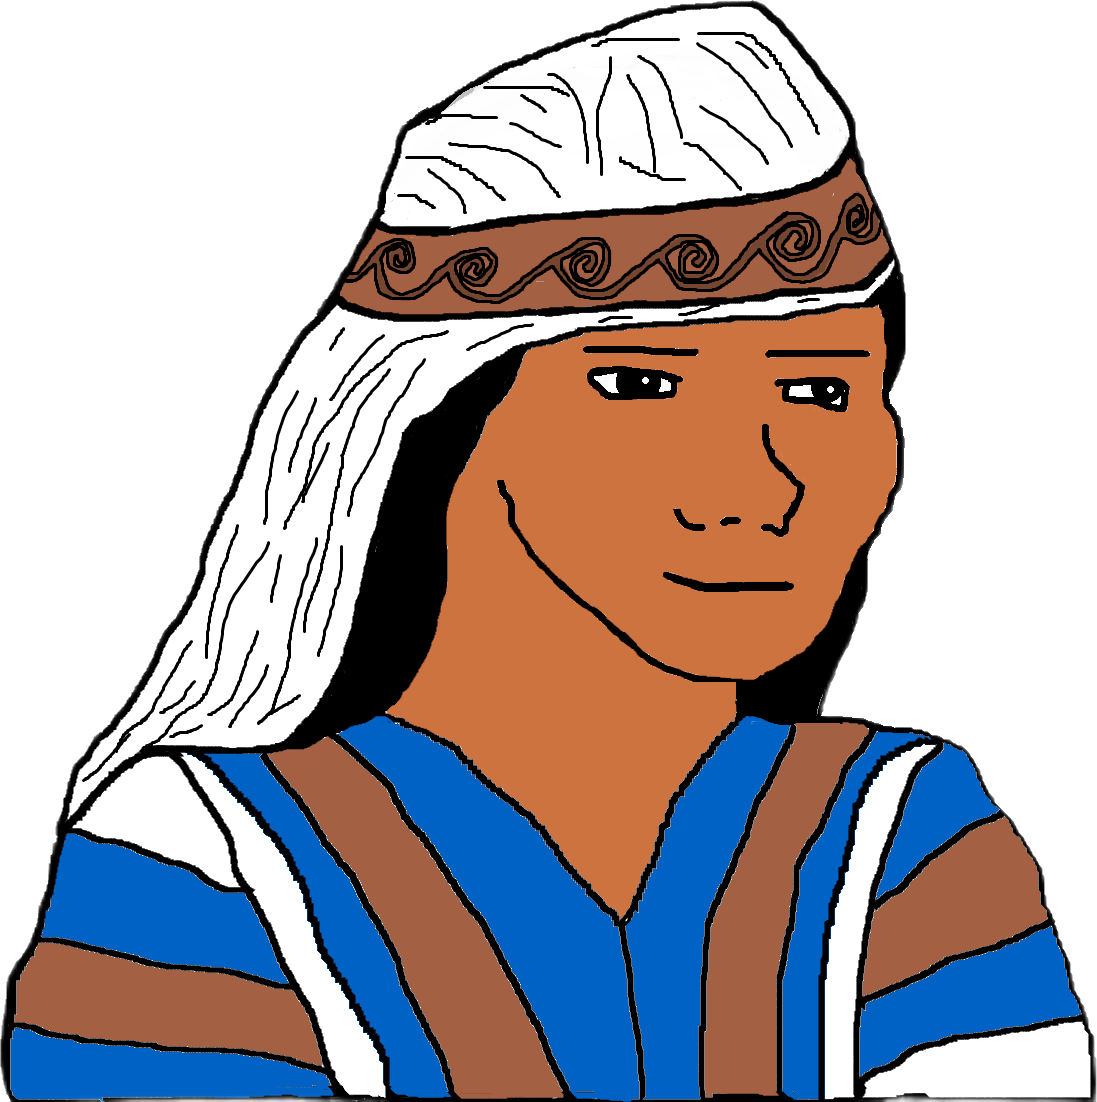
Label: 5_Bloomer